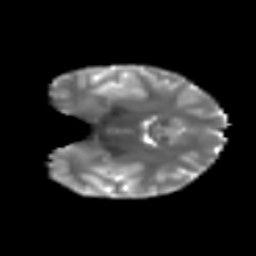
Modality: T2w
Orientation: coronal
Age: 13
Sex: female
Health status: ill
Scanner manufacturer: ge
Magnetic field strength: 3 T
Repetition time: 6.752 s
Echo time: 0.079 s